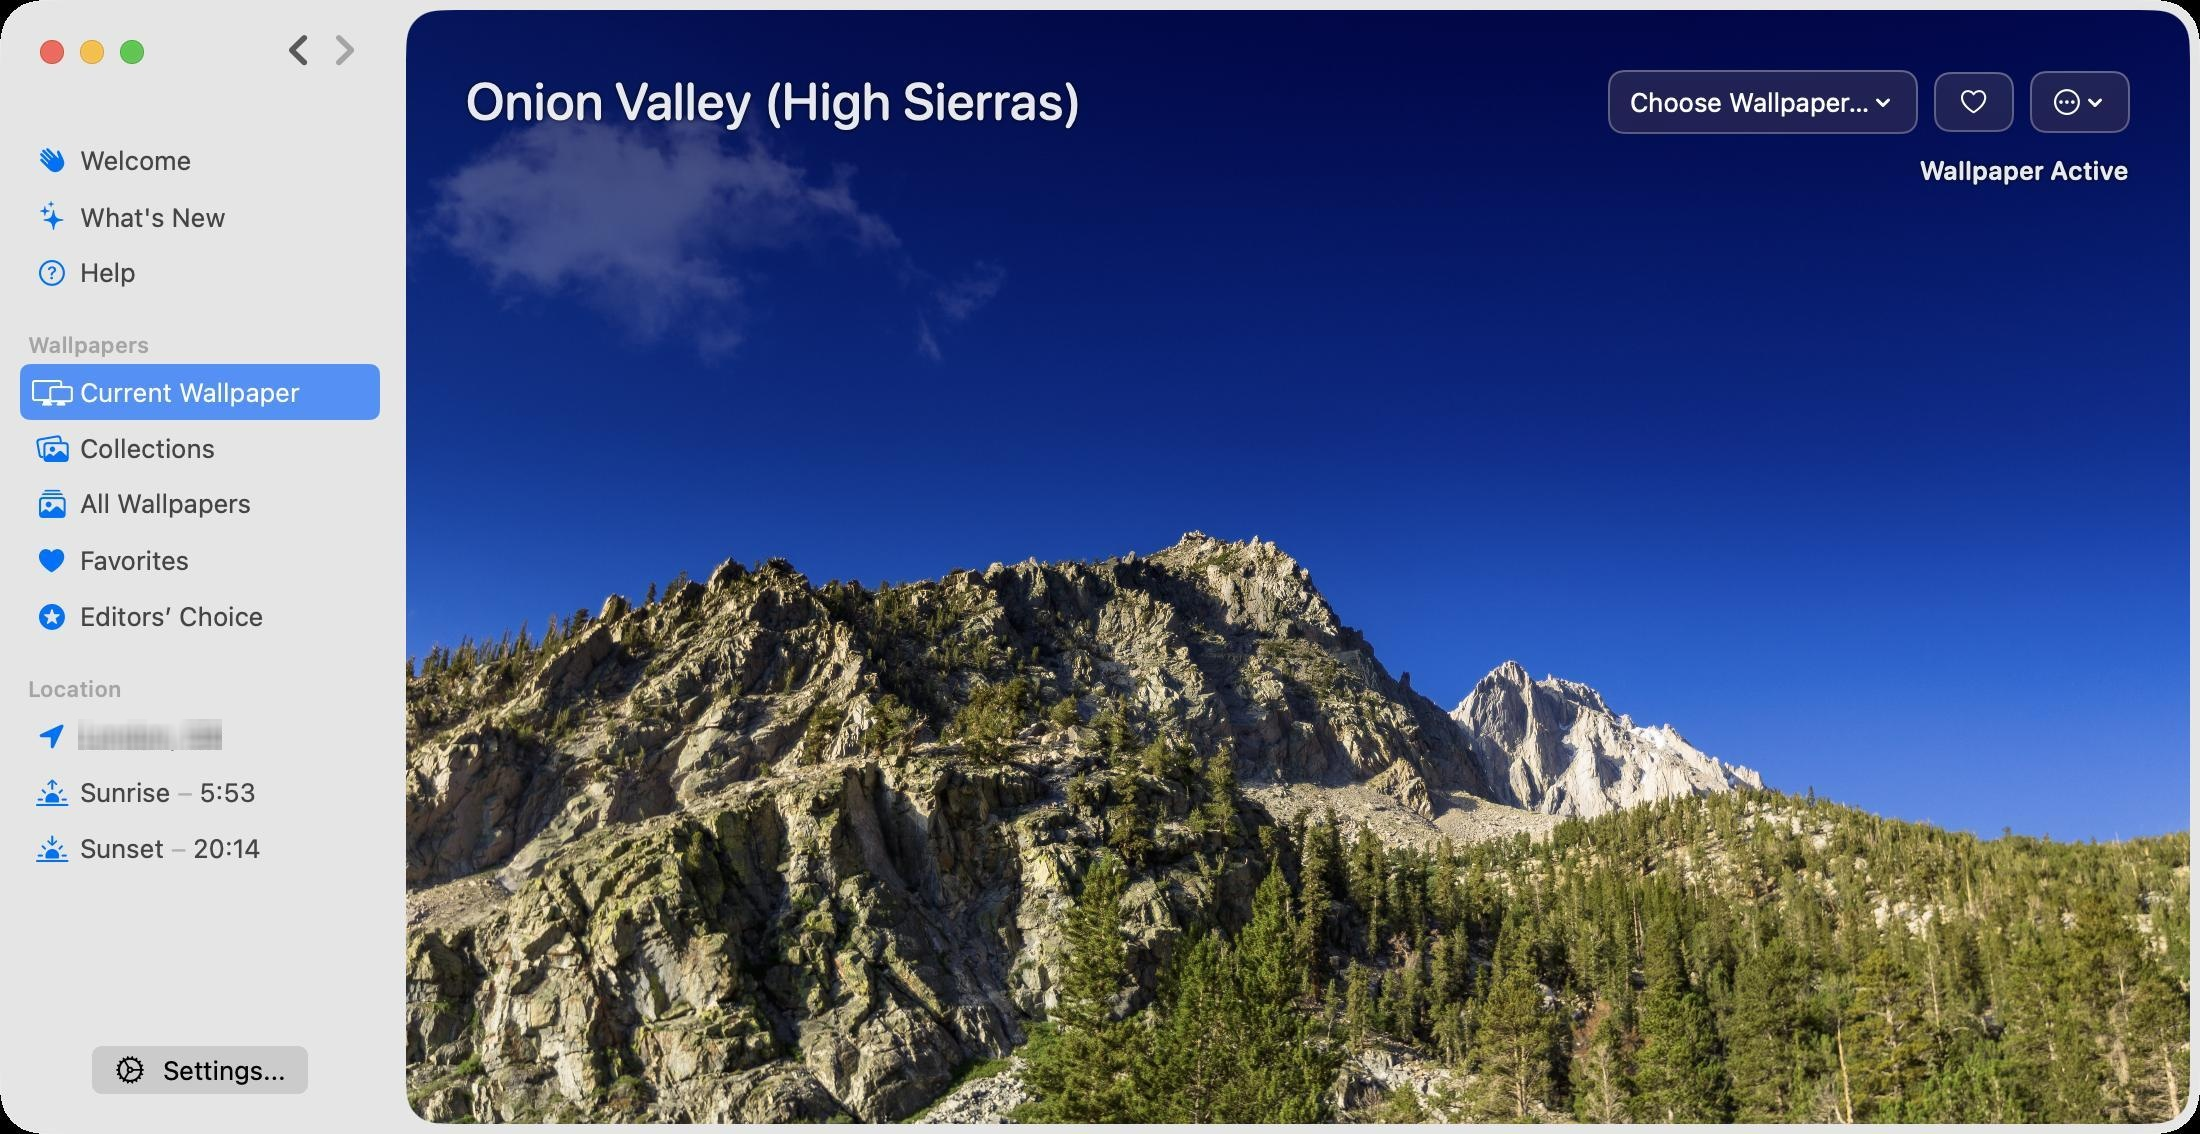
Accessibility tree:
{"name": "Welcome", "role": "AXWindow", "description": null, "role_description": "standard window", "value": null, "position": "206.00;208.00", "size": "1100;567", "children": [{"name": null, "role": "AXGroup", "description": null, "role_description": "group", "value": null, "position": "0.00;0.00", "size": "1100;567", "children": [{"name": null, "role": "AXStaticText", "description": null, "role_description": "text", "value": "Onion Valley (High Sierras)", "position": "233.00;35.00", "size": "308;31", "children": []}, {"name": "Choose_Wallpaper…", "role": "AXPopUpButton", "description": null, "role_description": "pop up button", "value": null, "position": "804.00;0.00", "size": "155;67", "children": []}, {"name": null, "role": "AXButton", "description": "Love", "role_description": "button", "value": null, "position": "967.00;0.00", "size": "40;66", "children": []}, {"name": "More", "role": "AXPopUpButton", "description": null, "role_description": "pop up button", "value": null, "position": "1015.00;0.00", "size": "50;66", "children": []}, {"name": null, "role": "AXScrollArea", "description": null, "role_description": "scroll area", "value": null, "position": "0.00;56.00", "size": "200;459", "children": [{"name": null, "role": "AXOutline", "description": "Sidebar", "role_description": "outline", "value": null, "position": "0.00;56.00", "size": "200;459", "children": [{"name": null, "role": "AXRow", "description": null, "role_description": "outline row", "value": null, "position": "0.00;66.00", "size": "200;0", "children": [{"name": null, "role": "AXCell", "description": null, "role_description": "cell", "value": null, "position": "10.00;66.00", "size": "180;0", "children": [{"name": null, "role": "AXGroup", "description": null, "role_description": "group", "value": null, "position": "14.00;66.00", "size": "184;0", "children": []}]}]}, {"name": null, "role": "AXRow", "description": null, "role_description": "outline row", "value": null, "position": "0.00;66.00", "size": "200;28", "children": [{"name": null, "role": "AXCell", "description": null, "role_description": "cell", "value": null, "position": "10.00;66.00", "size": "180;28", "children": [{"name": null, "role": "AXStaticText", "description": null, "role_description": "text", "value": "Welcome", "position": "20.00;72.00", "size": "76;16", "children": []}]}]}, {"name": null, "role": "AXRow", "description": null, "role_description": "outline row", "value": null, "position": "0.00;94.00", "size": "200;28", "children": [{"name": null, "role": "AXCell", "description": null, "role_description": "cell", "value": null, "position": "10.00;94.00", "size": "180;28", "children": [{"name": null, "role": "AXStaticText", "description": null, "role_description": "text", "value": "What's New", "position": "20.00;100.29", "size": "93;16", "children": []}]}]}, {"name": null, "role": "AXRow", "description": null, "role_description": "outline row", "value": null, "position": "0.00;122.00", "size": "200;28", "children": [{"name": null, "role": "AXCell", "description": null, "role_description": "cell", "value": null, "position": "10.00;122.00", "size": "180;28", "children": [{"name": null, "role": "AXStaticText", "description": null, "role_description": "text", "value": "Help", "position": "19.50;128.00", "size": "48;16", "children": []}]}]}, {"name": null, "role": "AXRow", "description": null, "role_description": "outline row", "value": null, "position": "0.00;163.00", "size": "200;19", "children": [{"name": null, "role": "AXCell", "description": null, "role_description": "cell", "value": null, "position": "10.00;163.00", "size": "180;19", "children": [{"name": null, "role": "AXGroup", "description": null, "role_description": "group", "value": null, "position": "14.00;163.00", "size": "184;19", "children": [{"name": null, "role": "AXHeading", "description": "Wallpapers", "role_description": "heading", "value": null, "position": "14.00;165.50", "size": "61;14", "children": []}]}]}]}, {"name": null, "role": "AXRow", "description": null, "role_description": "outline row", "value": null, "position": "0.00;182.00", "size": "200;28", "children": [{"name": null, "role": "AXCell", "description": null, "role_description": "cell", "value": null, "position": "10.00;182.00", "size": "180;28", "children": [{"name": null, "role": "AXStaticText", "description": null, "role_description": "text", "value": "Current Wallpaper", "position": "16.00;188.00", "size": "134;16", "children": []}]}]}, {"name": null, "role": "AXRow", "description": null, "role_description": "outline row", "value": null, "position": "0.00;210.00", "size": "200;28", "children": [{"name": null, "role": "AXCell", "description": null, "role_description": "cell", "value": null, "position": "10.00;210.00", "size": "180;28", "children": [{"name": null, "role": "AXStaticText", "description": null, "role_description": "text", "value": "Collections", "position": "18.00;216.04", "size": "90;16", "children": []}]}]}, {"name": null, "role": "AXRow", "description": null, "role_description": "outline row", "value": null, "position": "0.00;238.00", "size": "200;28", "children": [{"name": null, "role": "AXCell", "description": null, "role_description": "cell", "value": null, "position": "10.00;238.00", "size": "180;28", "children": [{"name": null, "role": "AXStaticText", "description": null, "role_description": "text", "value": "All Wallpapers", "position": "18.50;243.33", "size": "108;17", "children": []}]}]}, {"name": null, "role": "AXRow", "description": null, "role_description": "outline row", "value": null, "position": "0.00;266.00", "size": "200;28", "children": [{"name": null, "role": "AXCell", "description": null, "role_description": "cell", "value": null, "position": "10.00;266.00", "size": "180;28", "children": [{"name": null, "role": "AXStaticText", "description": null, "role_description": "text", "value": "Favorites", "position": "19.50;272.00", "size": "76;16", "children": []}]}]}, {"name": null, "role": "AXRow", "description": null, "role_description": "outline row", "value": null, "position": "0.00;294.00", "size": "200;28", "children": [{"name": null, "role": "AXCell", "description": null, "role_description": "cell", "value": null, "position": "10.00;294.00", "size": "180;28", "children": [{"name": null, "role": "AXStaticText", "description": null, "role_description": "text", "value": "Editors’ Choice", "position": "19.50;300.00", "size": "112;16", "children": []}]}]}, {"name": null, "role": "AXRow", "description": null, "role_description": "outline row", "value": null, "position": "0.00;335.00", "size": "200;19", "children": [{"name": null, "role": "AXCell", "description": null, "role_description": "cell", "value": null, "position": "10.00;335.00", "size": "180;19", "children": [{"name": null, "role": "AXGroup", "description": null, "role_description": "group", "value": null, "position": "14.00;335.00", "size": "184;19", "children": [{"name": null, "role": "AXHeading", "description": "Location", "role_description": "heading", "value": null, "position": "14.00;337.50", "size": "47;14", "children": []}]}]}]}, {"name": null, "role": "AXRow", "description": null, "role_description": "outline row", "value": null, "position": "0.00;354.00", "size": "200;28", "children": [{"name": null, "role": "AXCell", "description": null, "role_description": "cell", "value": null, "position": "10.00;354.00", "size": "180;28", "children": [{"name": null, "role": "AXButton", "description": "London, GB", "role_description": "button", "value": null, "position": "19.50;360.00", "size": "92;16", "children": []}]}]}, {"name": null, "role": "AXRow", "description": null, "role_description": "outline row", "value": null, "position": "0.00;382.00", "size": "200;28", "children": [{"name": null, "role": "AXCell", "description": null, "role_description": "cell", "value": null, "position": "10.00;382.00", "size": "180;28", "children": [{"name": null, "role": "AXButton", "description": "Sunrise – 5:53", "role_description": "button", "value": null, "position": "18.00;388.00", "size": "110;16", "children": []}]}]}, {"name": null, "role": "AXRow", "description": null, "role_description": "outline row", "value": null, "position": "0.00;410.00", "size": "200;28", "children": [{"name": null, "role": "AXCell", "description": null, "role_description": "cell", "value": null, "position": "10.00;410.00", "size": "180;28", "children": [{"name": null, "role": "AXButton", "description": "Sunset – 20:14", "role_description": "button", "value": null, "position": "18.00;416.00", "size": "113;16", "children": []}]}]}, {"name": null, "role": "AXColumn", "description": null, "role_description": "column", "value": null, "position": "10.00;56.00", "size": "180;459", "children": []}]}]}, {"name": null, "role": "AXStaticText", "description": null, "role_description": "text", "value": "Wallpaper Active", "position": "960.00;77.00", "size": "105;16", "children": []}, {"name": null, "role": "AXButton", "description": "Settings...", "role_description": "button", "value": null, "position": "54.00;524.00", "size": "92;22", "children": []}]}, {"name": null, "role": "AXToolbar", "description": null, "role_description": "toolbar", "value": null, "position": "0.00;0.00", "size": "1100;52", "children": [{"name": null, "role": "AXButton", "description": "Back", "role_description": "button", "value": null, "position": "135.00;0.00", "size": "26;52", "children": [{"name": null, "role": "AXButton", "description": "Back", "role_description": "button", "value": null, "position": "144.00;14.00", "size": "10;18", "children": []}]}, {"name": null, "role": "AXButton", "description": "Forward", "role_description": "button", "value": null, "position": "161.00;0.00", "size": "26;52", "children": [{"name": null, "role": "AXButton", "description": "Forward", "role_description": "button", "value": null, "position": "168.00;14.00", "size": "10;18", "children": []}]}]}, {"name": null, "role": "AXButton", "description": null, "role_description": "close button", "value": null, "position": "19.00;18.00", "size": "14;16", "children": []}, {"name": null, "role": "AXButton", "description": null, "role_description": "zoom button", "value": null, "position": "59.00;18.00", "size": "14;16", "children": [{"name": null, "role": "AXGroup", "description": null, "role_description": "group", "value": null, "position": "59.00;18.00", "size": "14;16", "children": [{"name": null, "role": "AXGroup", "description": null, "role_description": "group", "value": null, "position": "59.00;18.00", "size": "14;16", "children": []}]}]}, {"name": null, "role": "AXButton", "description": null, "role_description": "minimize button", "value": null, "position": "39.00;18.00", "size": "14;16", "children": []}]}